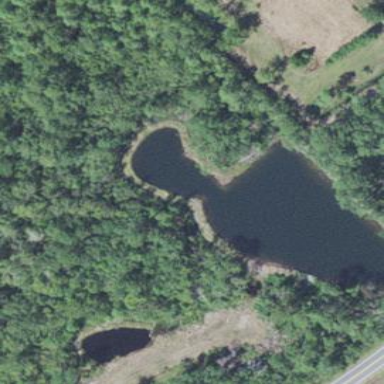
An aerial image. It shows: Pond surrounded by natural water.